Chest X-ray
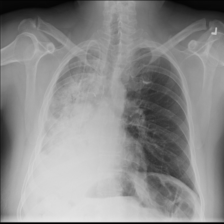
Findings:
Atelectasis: negative
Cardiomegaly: negative
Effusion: negative
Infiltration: negative
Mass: negative
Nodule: negative
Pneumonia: negative
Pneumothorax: negative
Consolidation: negative
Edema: negative
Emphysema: negative
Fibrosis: negative
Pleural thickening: negative
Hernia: negative